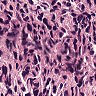
Metastatic tissue present: yes